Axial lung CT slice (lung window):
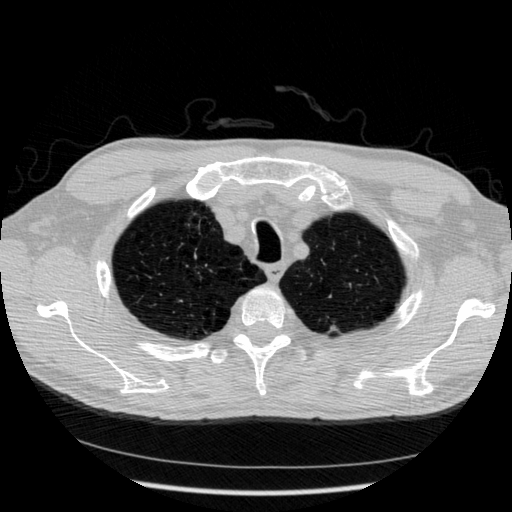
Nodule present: no